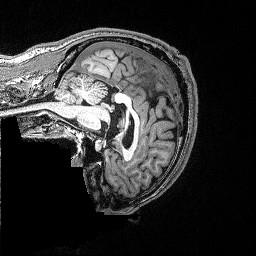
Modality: T1w
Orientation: sagittal
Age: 47
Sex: male
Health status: healthy
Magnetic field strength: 3 T
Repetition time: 2.53 s
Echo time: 0.00331 s